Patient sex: F
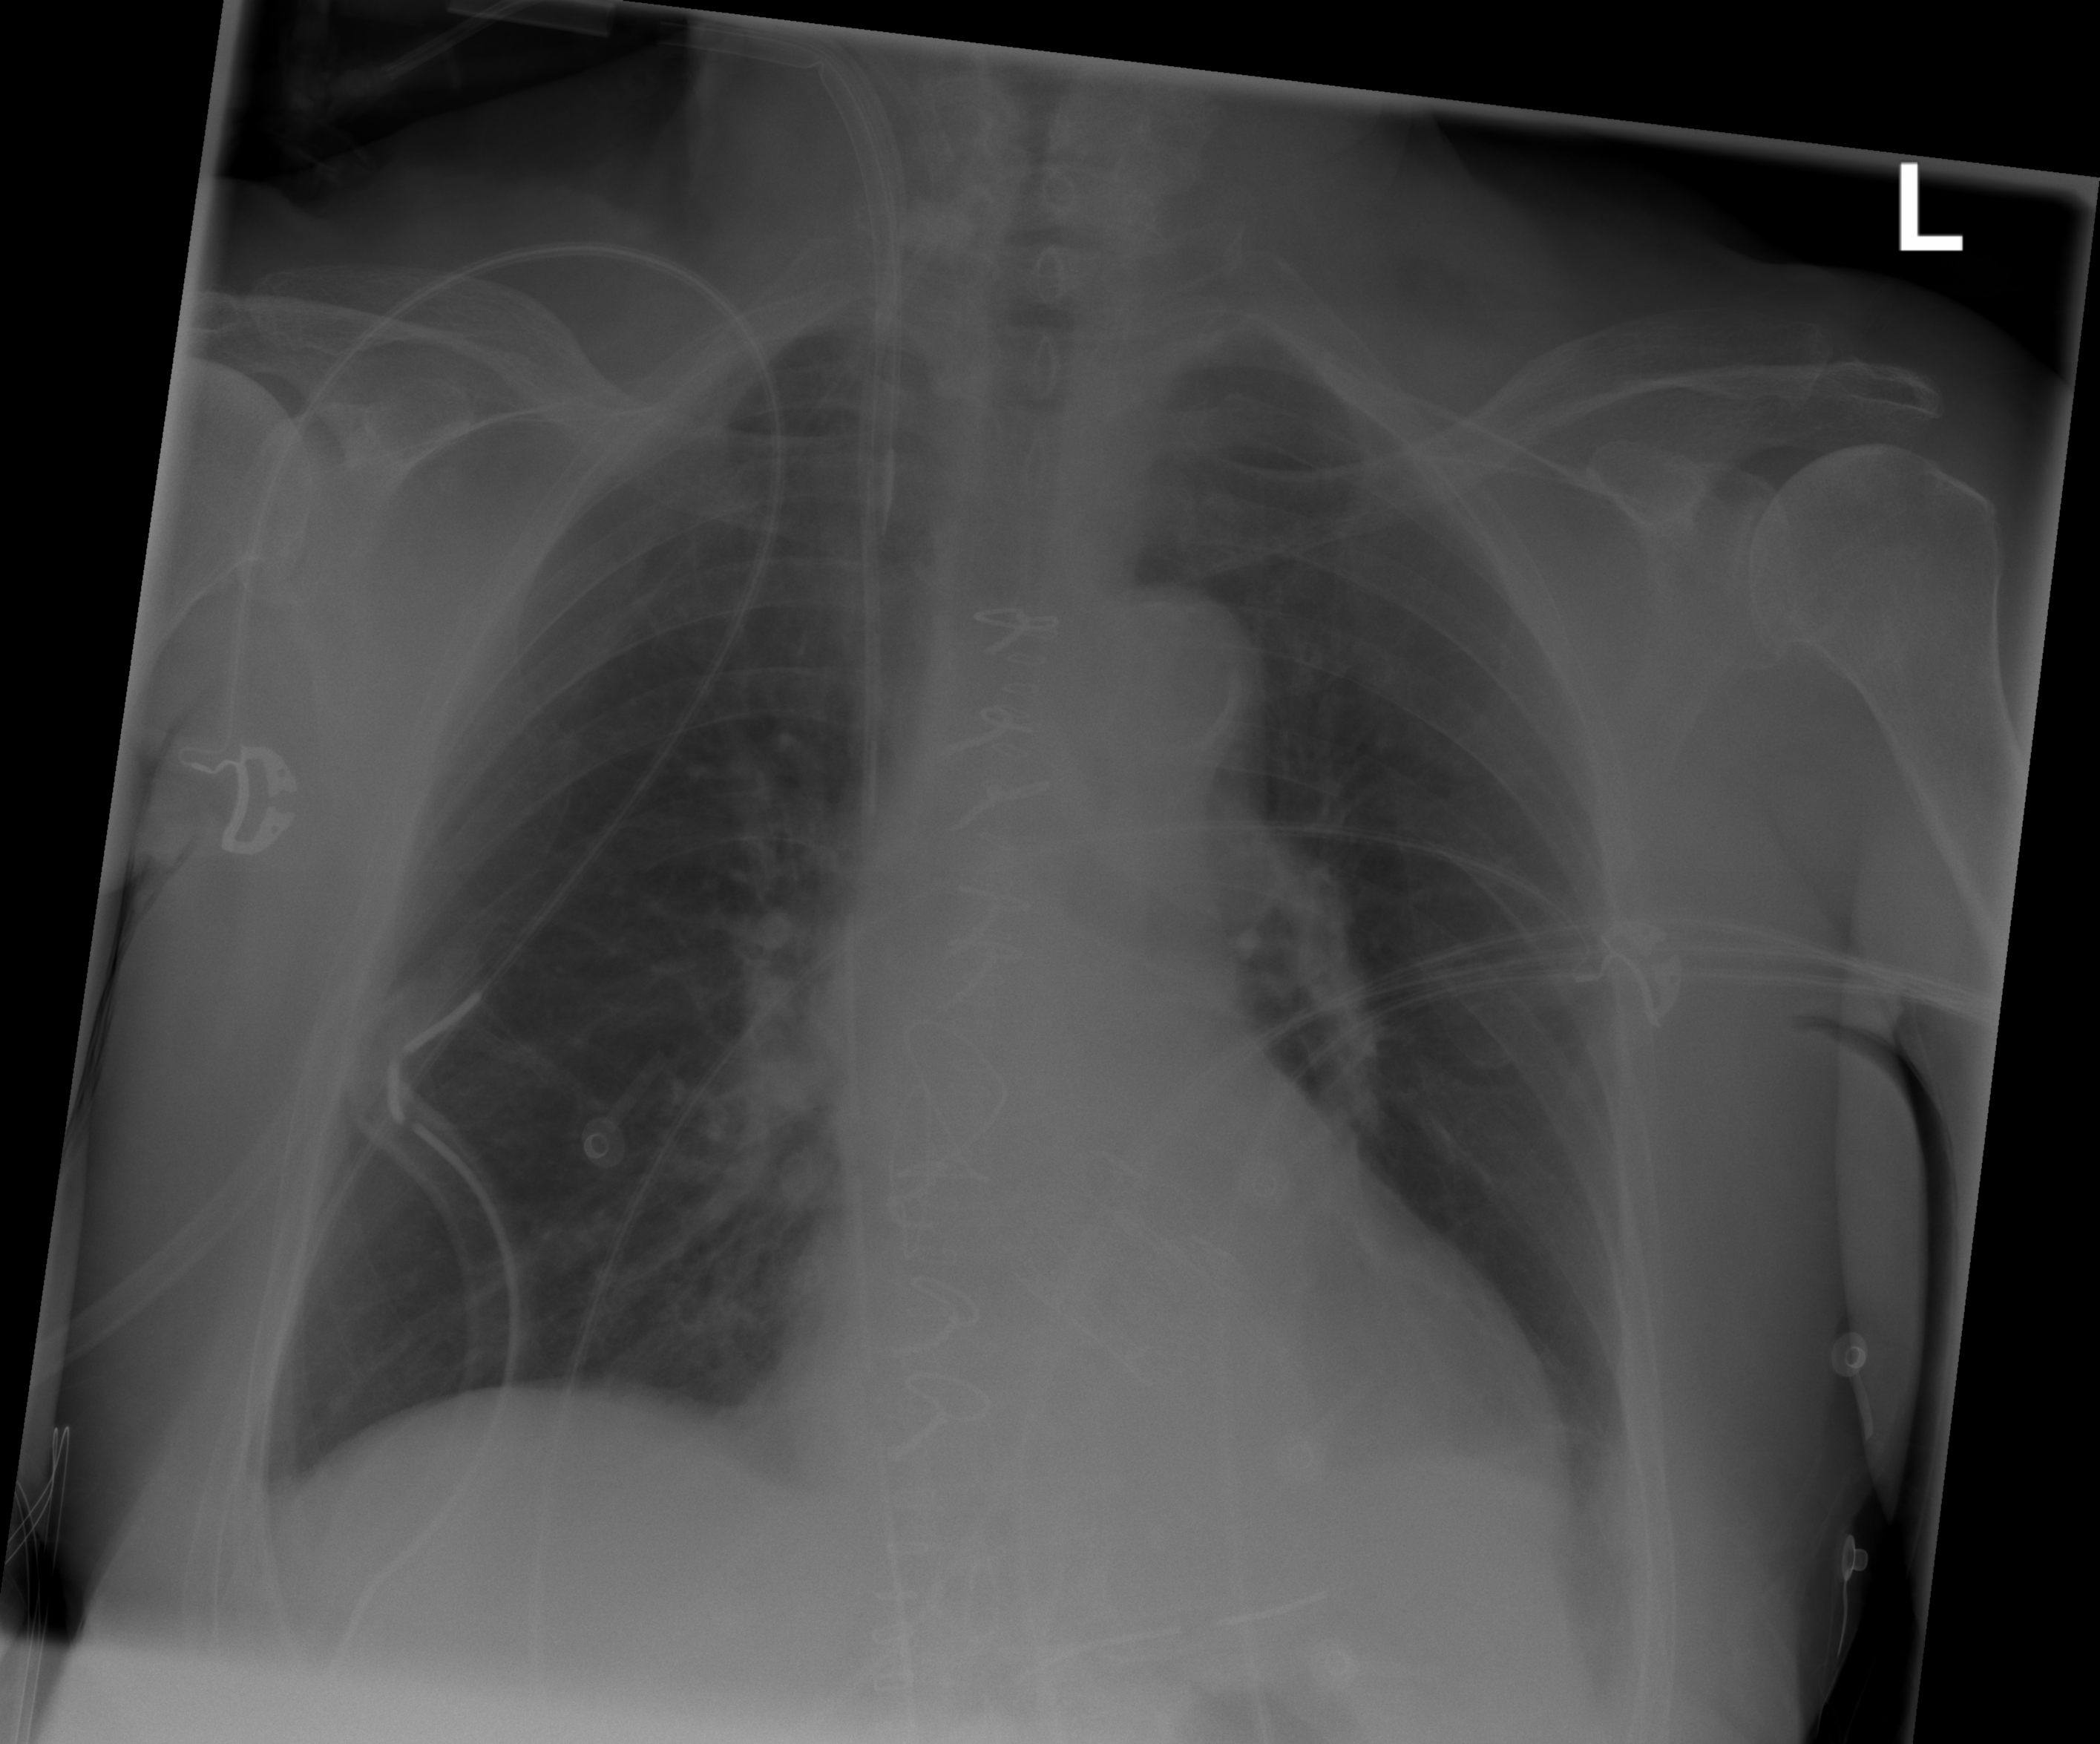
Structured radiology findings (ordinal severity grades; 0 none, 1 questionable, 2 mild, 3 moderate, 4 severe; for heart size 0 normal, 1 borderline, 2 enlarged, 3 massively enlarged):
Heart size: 0
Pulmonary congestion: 0
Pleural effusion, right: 0
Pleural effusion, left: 1
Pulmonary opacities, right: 0
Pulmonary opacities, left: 0
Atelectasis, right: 0
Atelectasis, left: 2